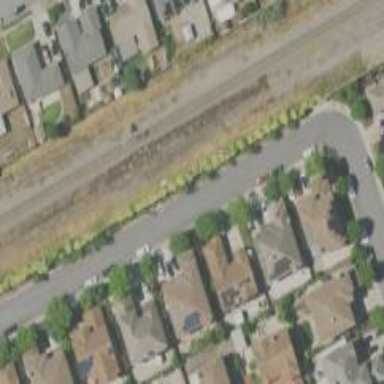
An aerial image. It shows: Abandoned railway.